Interaction volume radius: 10 \u00c5
Interaction volume height: 20 \u00c5
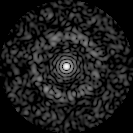
Disorder parameter: 0.8406